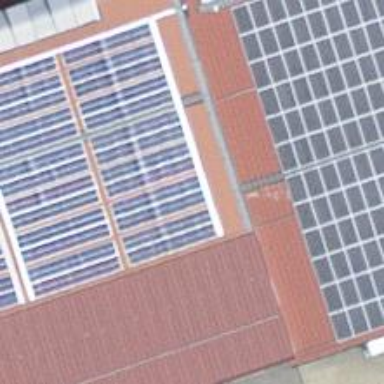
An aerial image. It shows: Solar photovoltaic panel generator.